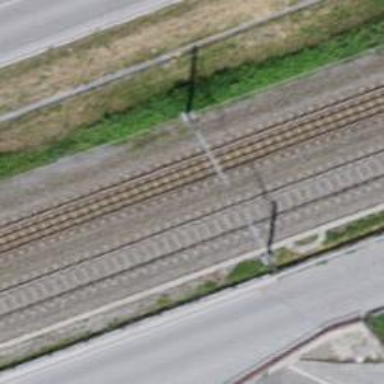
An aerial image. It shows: Bridge with electrified rail tracks and contact line.